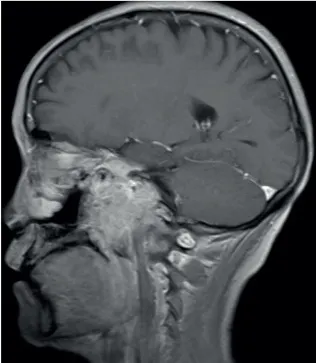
Contrast enhancement T1-weighted MR imaging showed that the tumor invaded the parapharyngeal space and nasopharynx.
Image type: radiology (mri)